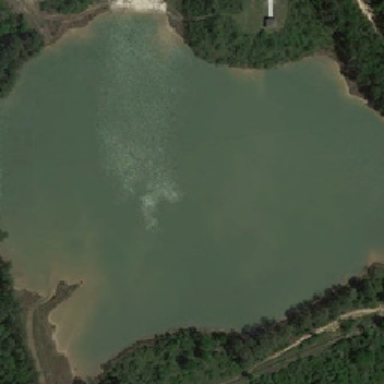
There are many trees around the green pool .